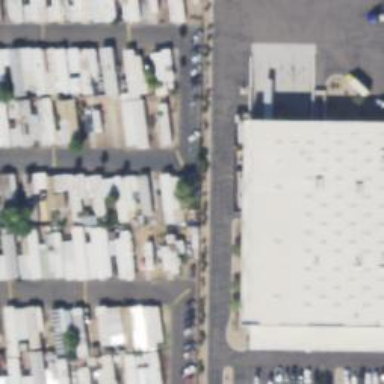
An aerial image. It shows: Commercial building.